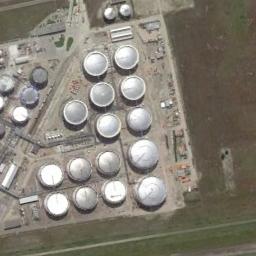
Label: storage tanks